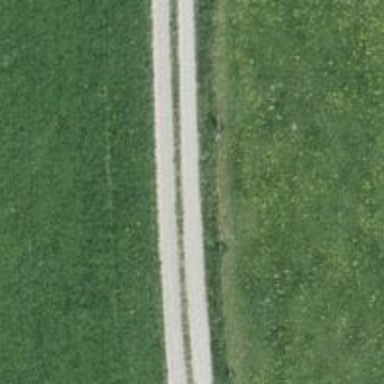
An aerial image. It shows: Gravel track with grade 2 tracktype.